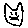
Label: cat